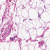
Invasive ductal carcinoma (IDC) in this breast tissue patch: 0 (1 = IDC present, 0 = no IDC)